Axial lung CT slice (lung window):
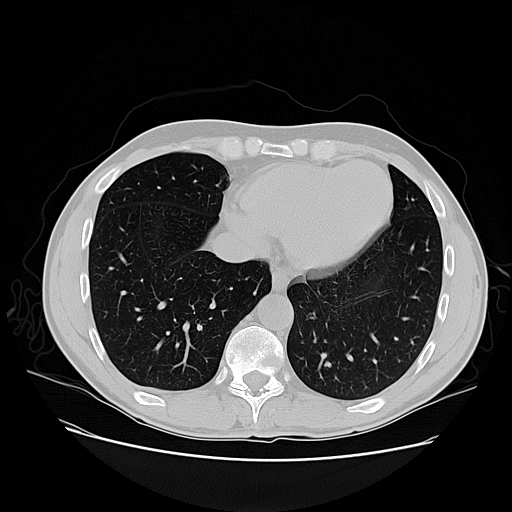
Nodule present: no